Field crop: tomato
Growth stage: 1
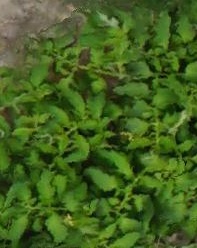
Species: tomato